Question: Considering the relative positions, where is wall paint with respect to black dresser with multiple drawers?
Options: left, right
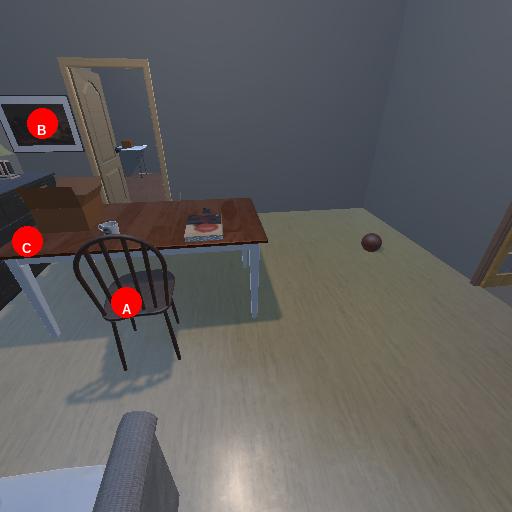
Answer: left